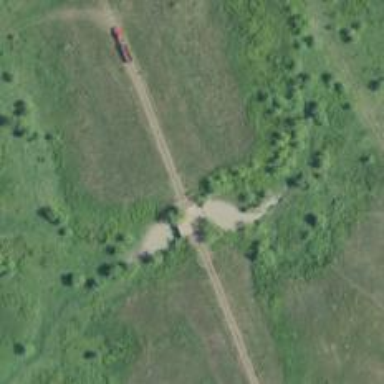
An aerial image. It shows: Track road.